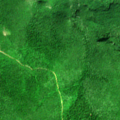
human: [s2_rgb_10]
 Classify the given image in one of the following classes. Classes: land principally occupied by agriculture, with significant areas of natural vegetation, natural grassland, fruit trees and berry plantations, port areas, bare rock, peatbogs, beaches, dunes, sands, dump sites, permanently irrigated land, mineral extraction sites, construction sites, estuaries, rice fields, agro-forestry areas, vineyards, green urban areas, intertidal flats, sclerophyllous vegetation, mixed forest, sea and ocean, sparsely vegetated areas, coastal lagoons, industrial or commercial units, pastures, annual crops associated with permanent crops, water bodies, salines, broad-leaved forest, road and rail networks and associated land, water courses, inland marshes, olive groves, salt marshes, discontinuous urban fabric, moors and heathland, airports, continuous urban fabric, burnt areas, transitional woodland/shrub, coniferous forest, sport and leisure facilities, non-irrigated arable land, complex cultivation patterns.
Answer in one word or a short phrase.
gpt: broad-leaved forest, transitional woodland/shrub